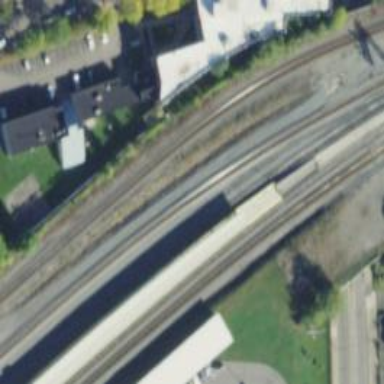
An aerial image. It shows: Close-up of railway platform edge.